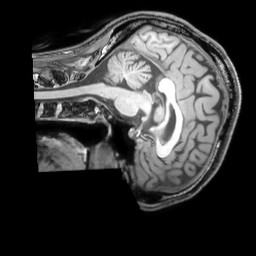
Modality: T1w
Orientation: sagittal
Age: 33
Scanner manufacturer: philips
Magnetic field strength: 3 T
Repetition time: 0.007 s
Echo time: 0.003501 s